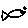
Label: fish